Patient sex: M
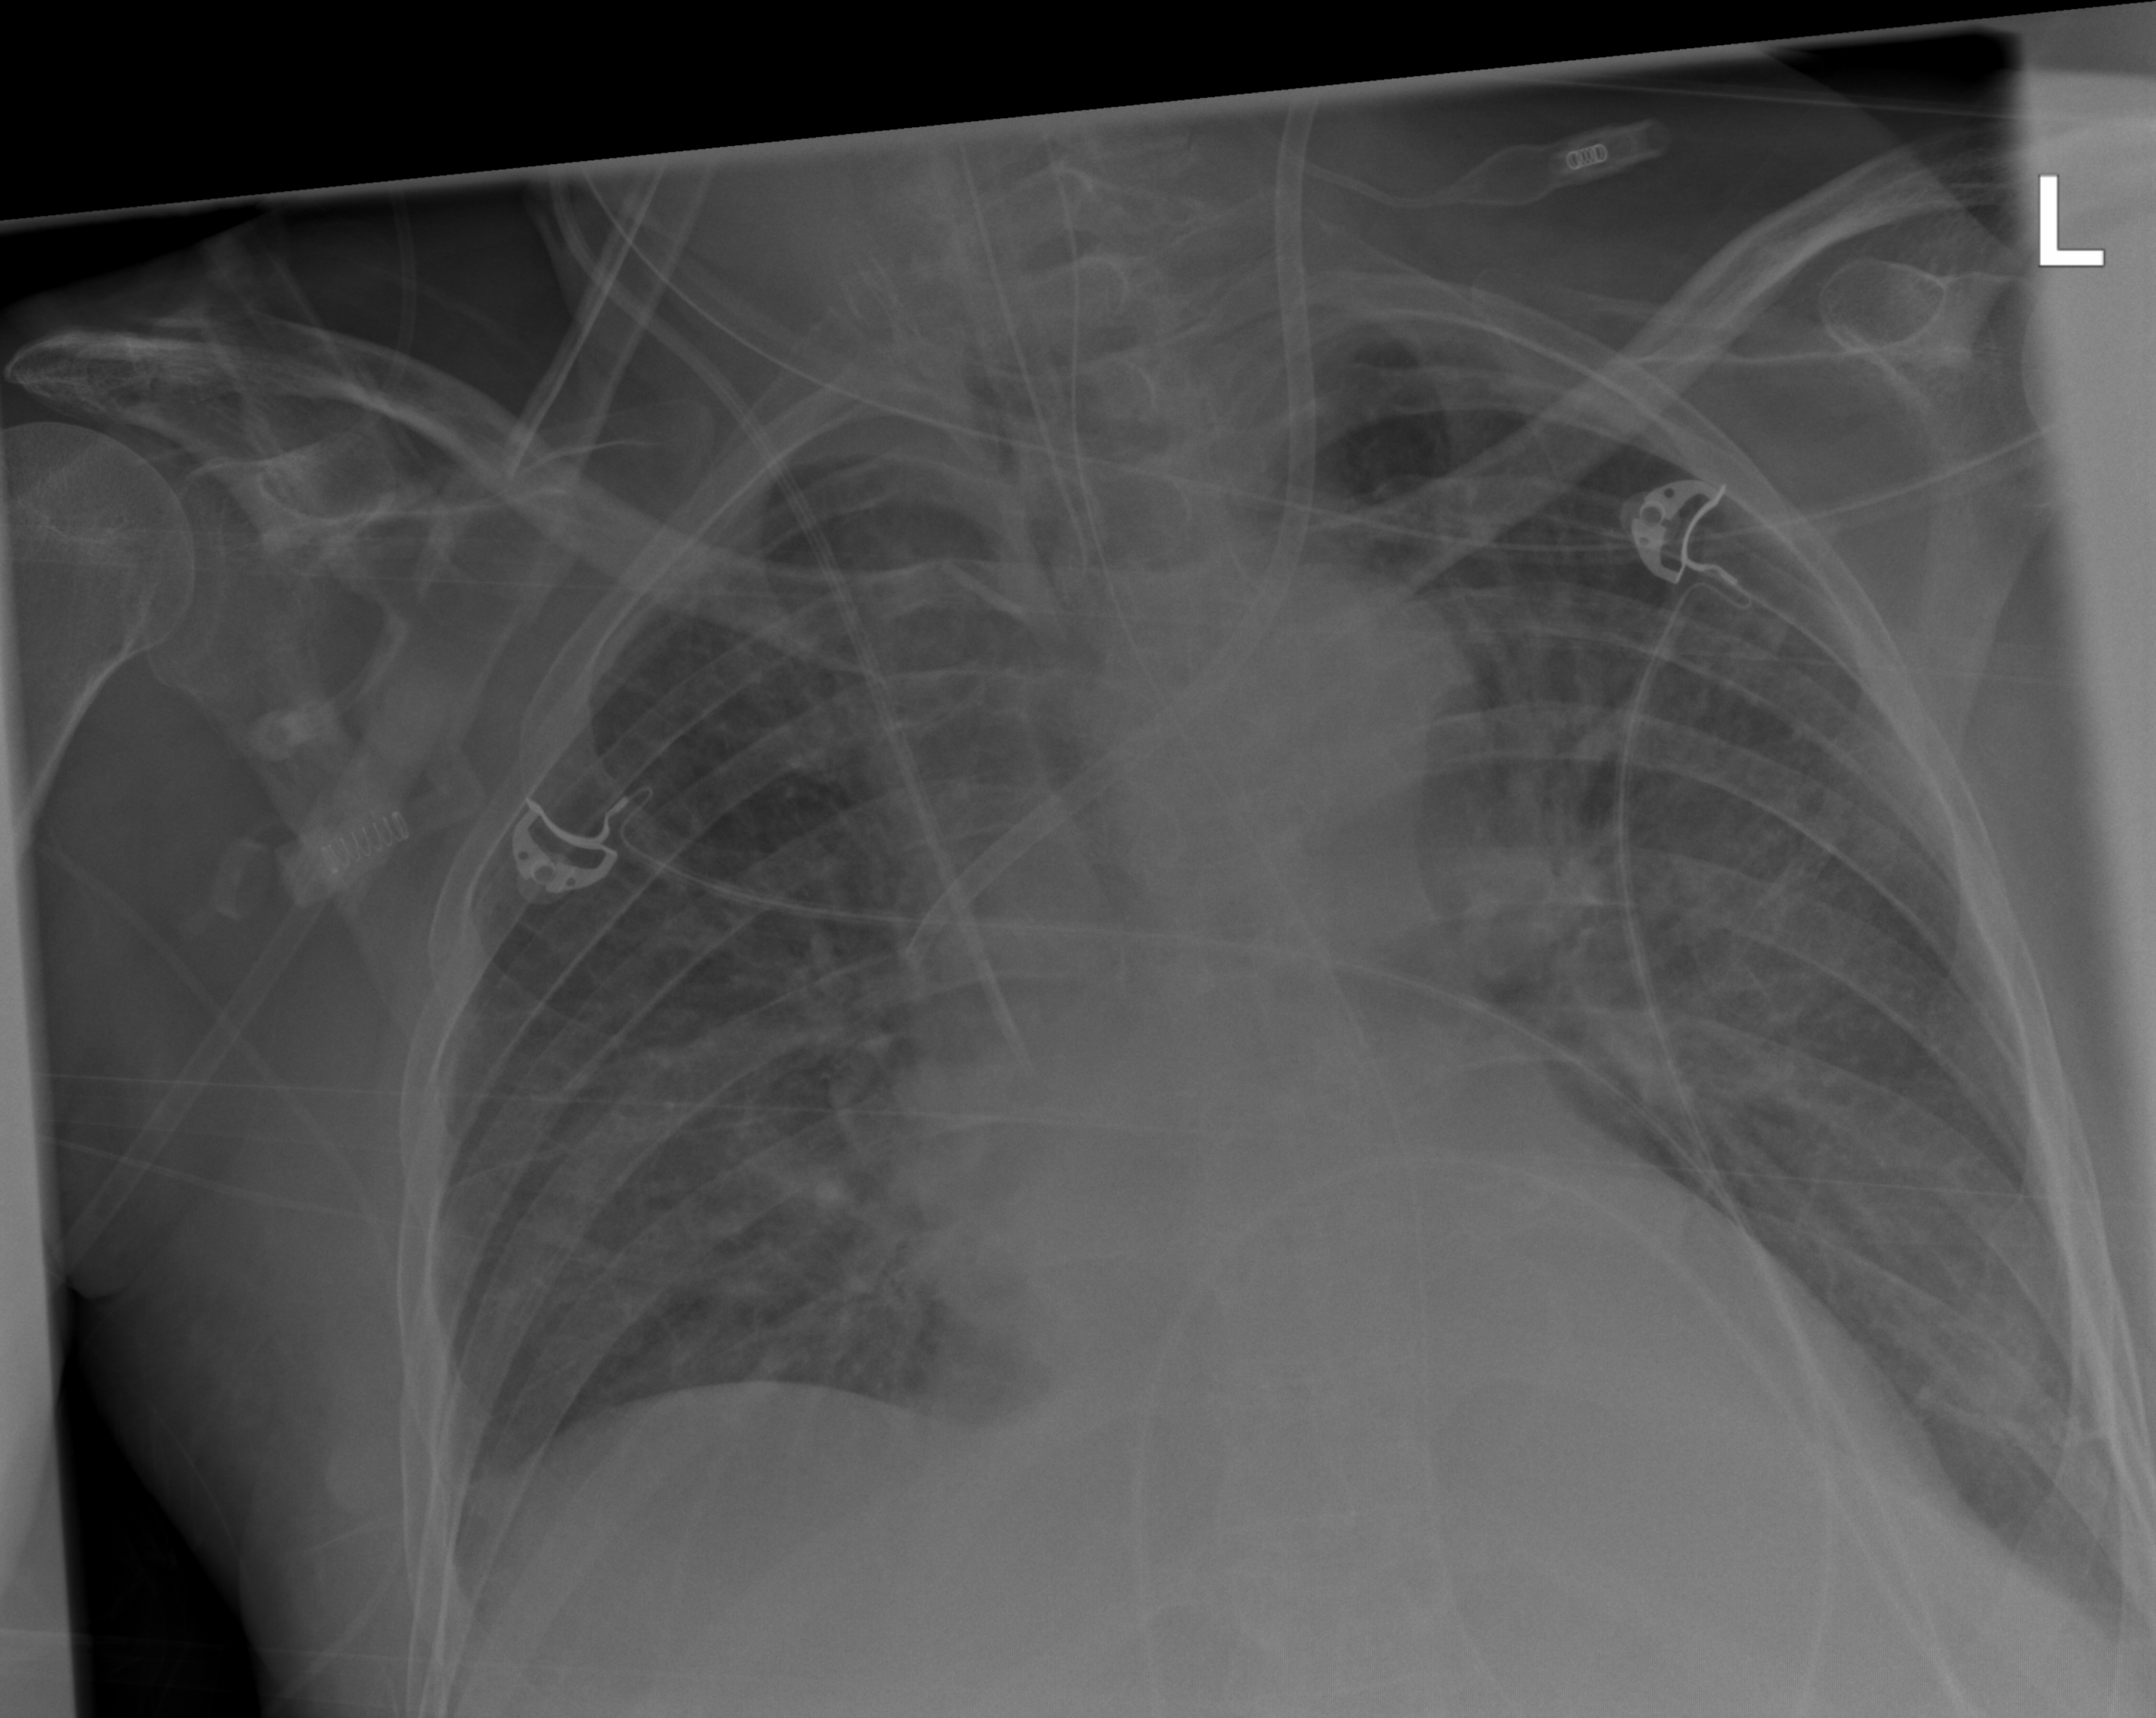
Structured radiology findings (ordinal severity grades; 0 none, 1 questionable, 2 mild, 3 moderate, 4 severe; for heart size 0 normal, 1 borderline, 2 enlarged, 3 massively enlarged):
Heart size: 2
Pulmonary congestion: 2
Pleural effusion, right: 2
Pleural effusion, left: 2
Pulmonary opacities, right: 2
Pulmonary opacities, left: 3
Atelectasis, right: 2
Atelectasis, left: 3